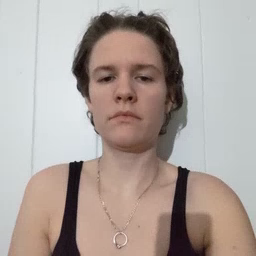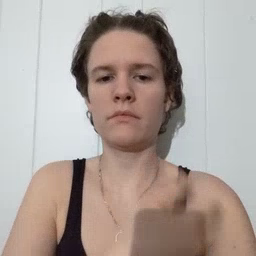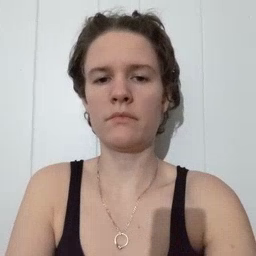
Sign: arm